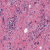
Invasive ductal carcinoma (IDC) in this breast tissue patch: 1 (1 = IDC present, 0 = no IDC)